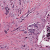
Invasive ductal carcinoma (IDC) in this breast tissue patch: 1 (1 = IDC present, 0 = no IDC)